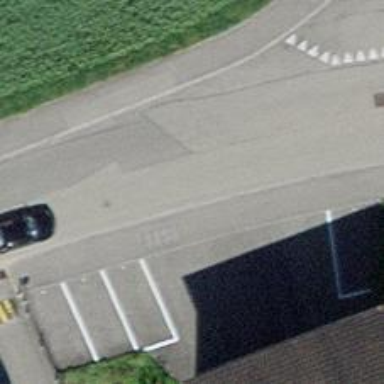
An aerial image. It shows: Sidewalk.